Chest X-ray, PA view. Patient: 50 years old, sex F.
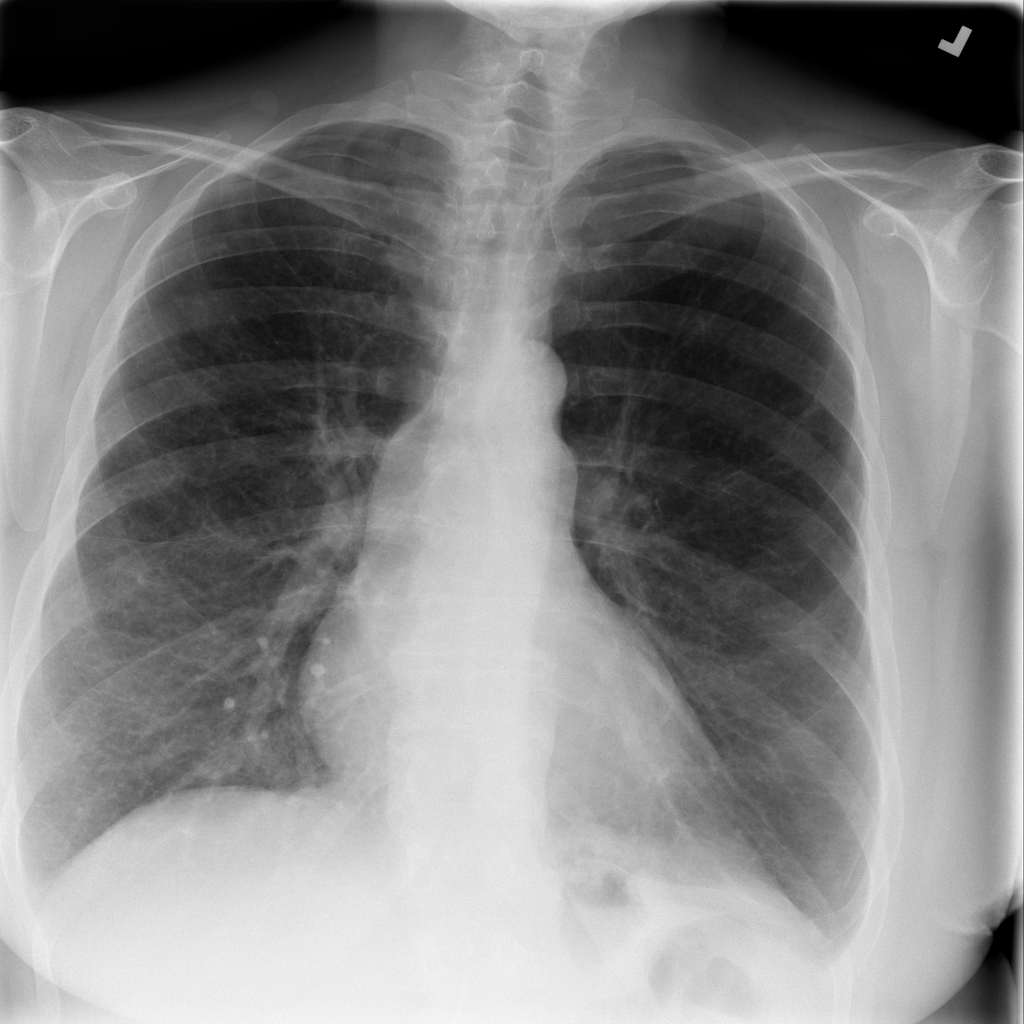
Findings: Atelectasis, Effusion, Fibrosis